Question: Is there anything I can do to remove the default tooltip?
Screenshot:

This is my HTML:
'''
<div class="filter-button"><a href="/category/work/" title="Work" class="tooltip"><img src="/themes/Phyre/css/img/work.png"></a></div>
'''
... and this is my CSS:
'''
.tooltip{
display: inline;
position: relative;
}
.tooltip:hover:after{
background: #6C8095;
border-radius: 5px;
bottom: 76px;
color: #fff;
text-align: center;
text-transform: uppercase;
content: attr(title);
left: 10%;
padding: 5px 10px;
position: absolute;
z-index: 98;
}
.tooltip:hover:before{
border: solid;
border-color: #6C8095 transparent;
border-width: 6px 6px 0 6px;
bottom: 70px;
content: "";
left: 40%;
position: absolute;
z-index: 99;
}
'''
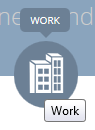
Answer: Replace
'''
title="Work"
'''
with
'''
data="Work"
'''
and
'''
content: attr(title);
'''
with
'''
content: attr(data);
'''